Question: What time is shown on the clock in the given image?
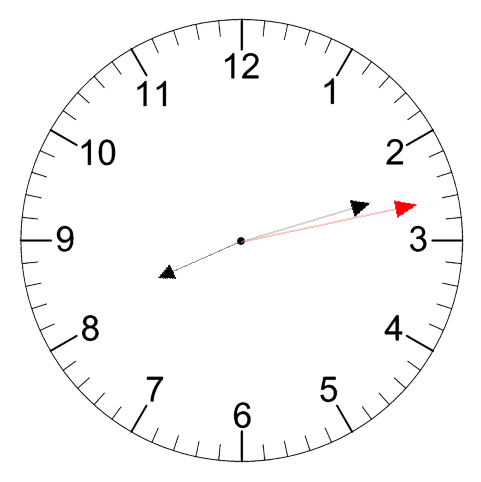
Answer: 08:12:13